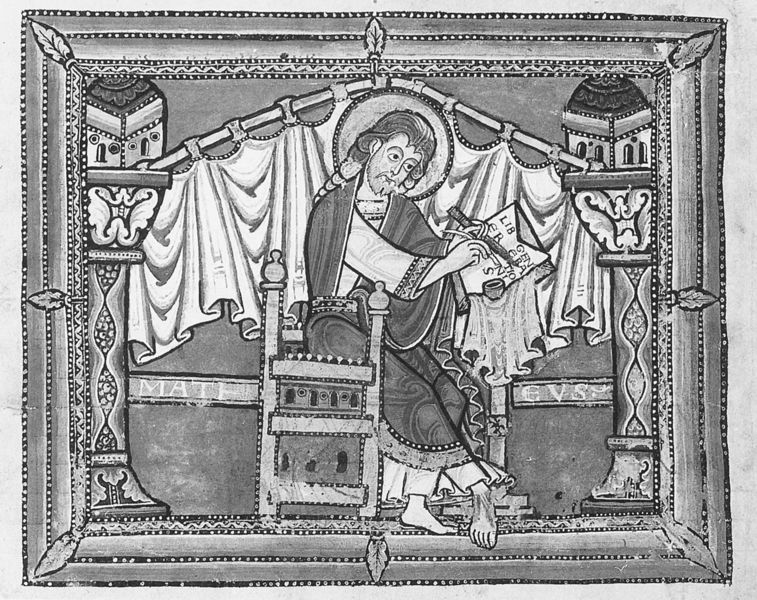
Titel: Evangeliar
Institution: Sées, Bibliothèque de l’Evêche
Schlagwörter: blätter, feder, fuß, mann, schwarz, stuhl, säule, säulen, zeichnung, bart, rahmen, vorhang, häuser, sessel, blatt, turm, schrift, papier, buch, türme, schwarzweiß, stift, tinte, heiligenschein, schreiben, mittelalter, heiliger, schreiber